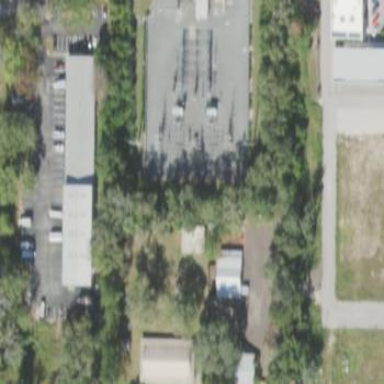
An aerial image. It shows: Outdoor distribution substation.